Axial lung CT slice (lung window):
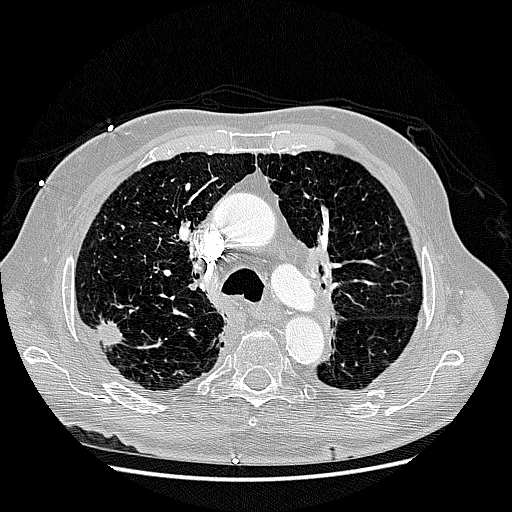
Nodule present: yes
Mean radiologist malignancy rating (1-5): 4.667